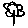
Label: flower